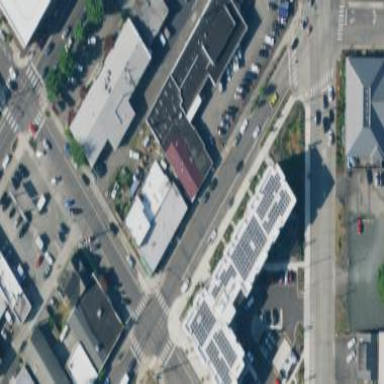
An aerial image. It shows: Commercial building with gabled roof.